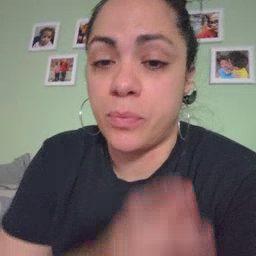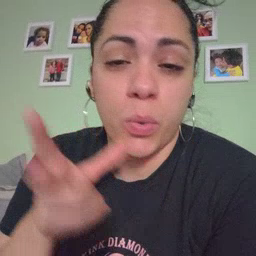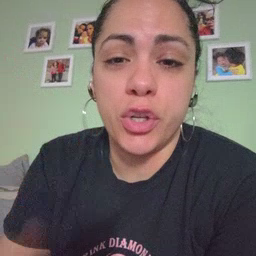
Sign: underwear